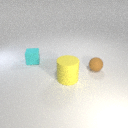
large yellow rubber cylinder to the right of small cyan rubber cube